Question: I've got a multiplot like this:

How do I remove the trailing white space added by the 'xtics' interval? Relevant configurations include:
'''
set xtics 10
set mxtics 5
'''
Data for the 'xaxis' goes up to somewhere between 135 and 140.
Thanks.
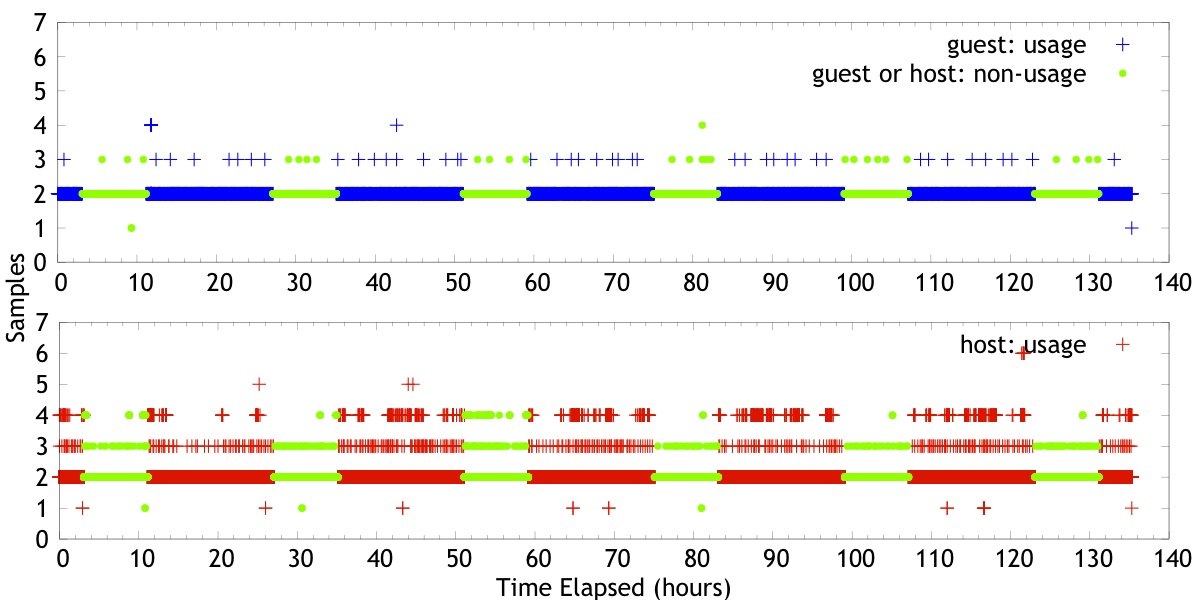
Answer: You have to set your xrange explicitly if the data do not end at some nice round value. One way to do this is to use the 'stats' command (gnuplot 4.6.0) and up:
'''
stats 'data.dat'
set xrange[STATS_min_x:STATS_max_x]
'''
Otherwise you can 'set xrange' manually (if you know the value), or use the old-fashioned method:
'''
set output '/dev/null'
plot 'data.dat'
set xrange[GPVAL_DATA_X_MIN:GPVAL_DATA_X_MAX]
set output'actual_output.png'
replot
'''